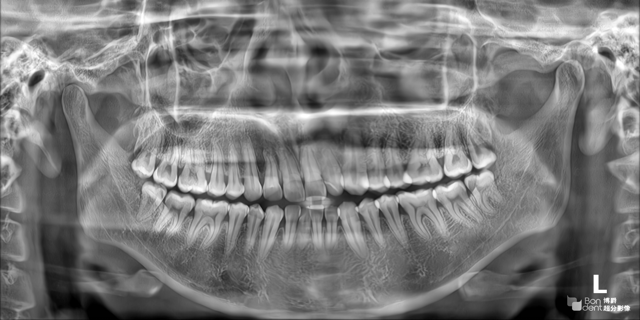
adult